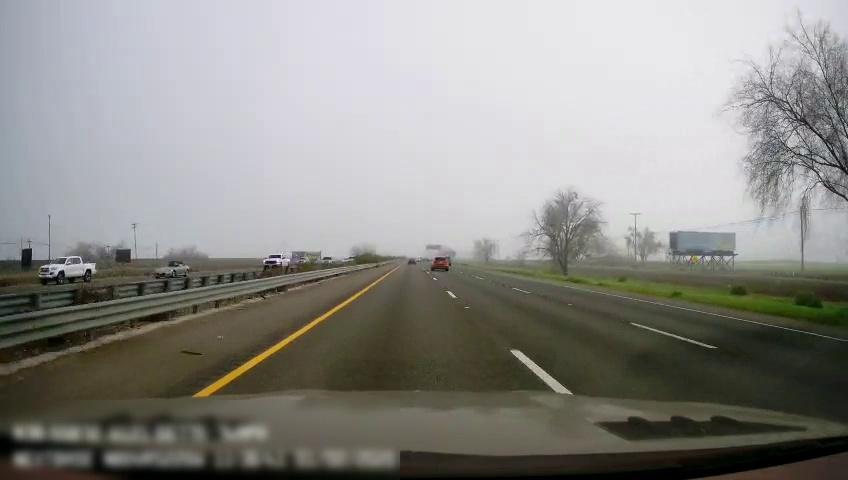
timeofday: Day
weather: Sunny
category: Drivable Space
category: Drivable Space
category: Vehicles | Truck
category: Vehicles | Car
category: Vehicles | Truck
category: Vehicles | Car
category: Vehicles | Car
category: Vehicles | SUV
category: Lanes | Current Lane
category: Lanes | Current Lane
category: Lanes | Alternate Lane
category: Lanes | Alternate Lane